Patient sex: M
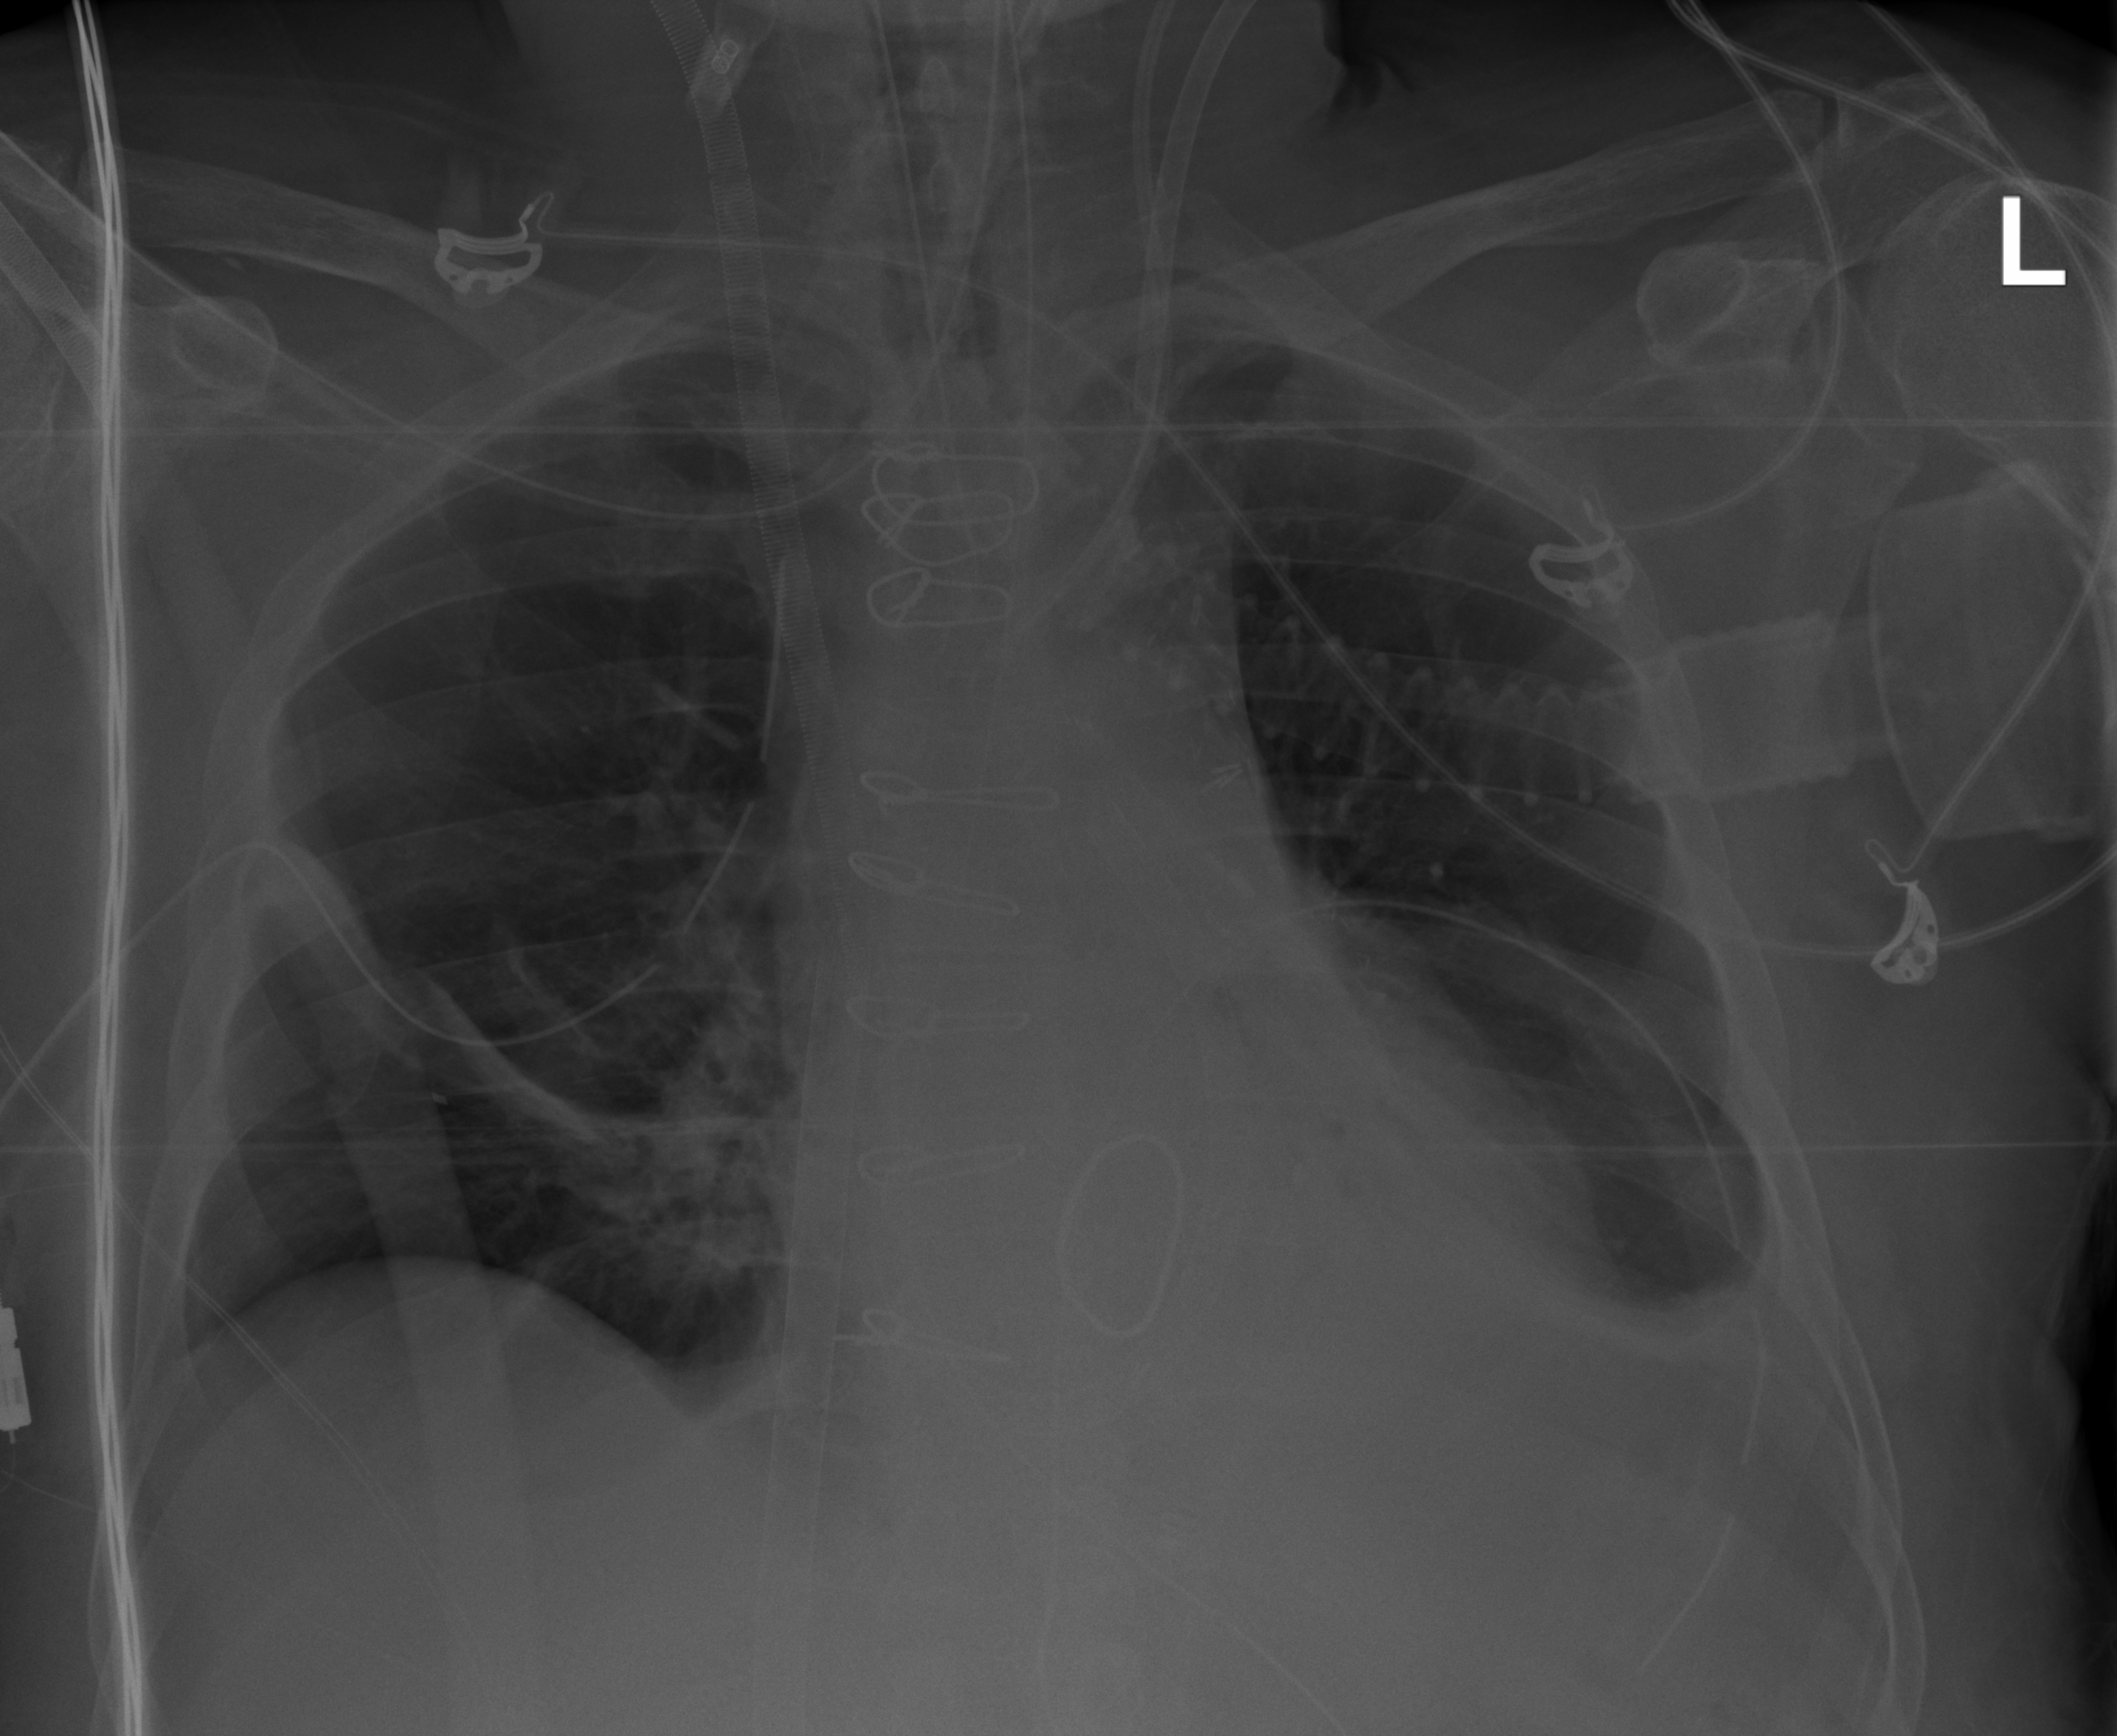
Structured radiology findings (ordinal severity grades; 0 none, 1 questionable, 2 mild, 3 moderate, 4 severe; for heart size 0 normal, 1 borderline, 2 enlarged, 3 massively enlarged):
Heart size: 2
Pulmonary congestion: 1
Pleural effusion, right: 2
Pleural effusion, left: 2
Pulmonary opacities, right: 0
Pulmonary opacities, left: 0
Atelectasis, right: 2
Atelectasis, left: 2